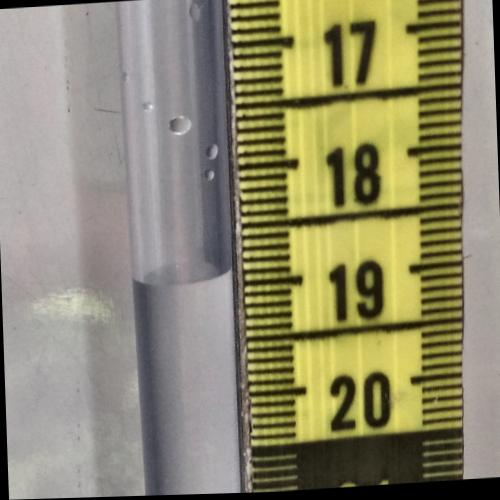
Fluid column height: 18.9 cm